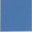
Piece: xx